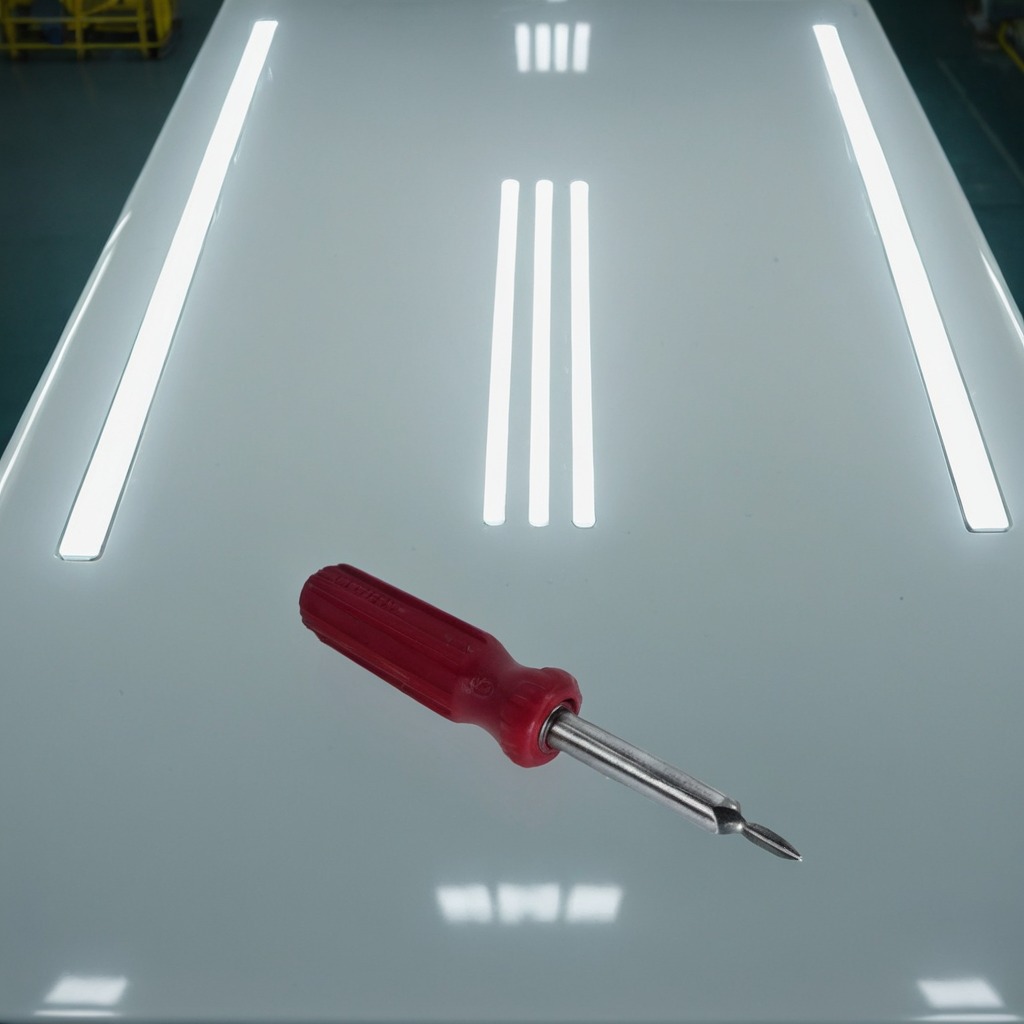
A screwdriver lies on the high-gloss table in a ship maintenance bay industrial lighting.